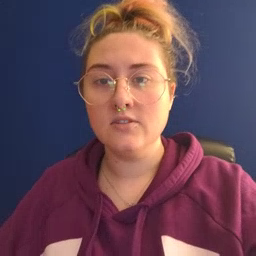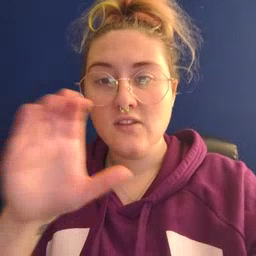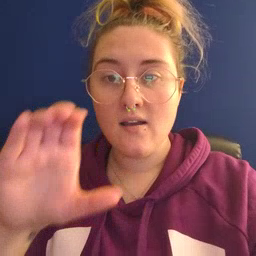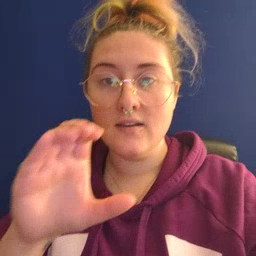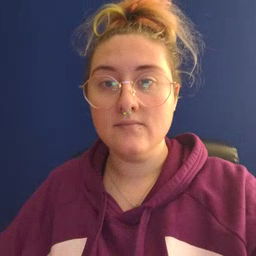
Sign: chocolate